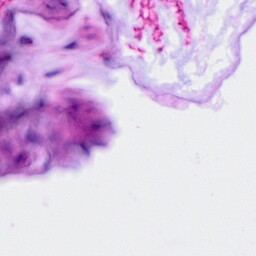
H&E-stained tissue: Ovarian